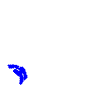
Particle: electron